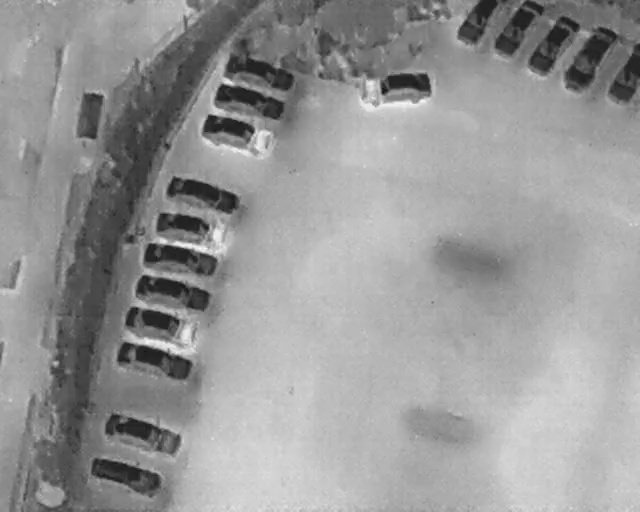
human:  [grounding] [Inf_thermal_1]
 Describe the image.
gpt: In the satellite image, there is  <ref>3 medium car </ref> <box>[[17, 85, 21, 100, 18], [20, 76, 24, 92, 18], [21, 62, 26, 78, 15]]</box> located at bottom left,  <ref>4 medium car </ref> <box>[[23, 55, 28, 71, 15], [24, 49, 29, 65, 15], [25, 43, 30, 58, 9], [27, 37, 32, 51, 9]]</box> located at left,  <ref>1 medium car </ref> <box>[[29, 30, 34, 45, 17]]</box> located at center,  <ref>4 medium car </ref> <box>[[34, 18, 40, 34, 17], [36, 12, 41, 26, 17], [38, 6, 42, 21, 17], [59, 10, 64, 24, 173]]</box> located at top,  <ref>5 medium car </ref> <box>[[70, 0, 78, 8, 2], [76, 3, 85, 8, 34], [80, 6, 91, 11, 34], [86, 8, 98, 14, 33], [92, 11, 102, 17, 2]]</box> located at top right.